Question: I am developing mobile application that will interact with an smsc through the shortcode feature.
Since I cannot afford to get a shortcode, I decided to use the Logica SMPP server
So am trying to run the test application first to get some idea of sending and processing text messages.
But I get and error as seen in the screen shot

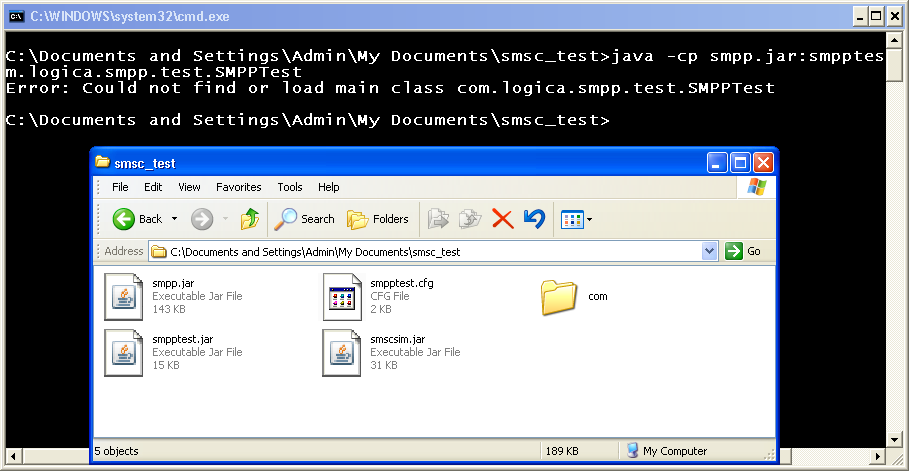
Answer: It's not clear from the screenshot what full command you used. I am assuming the following:
'''
java -cp smpp.jar:smpptest.jar:smscsim.jar com.logica.smpp.test.SMPPTest
'''
Since you are on Windows, semicolon (;) is the correct jar file separator, not colon (:) which works on Linux.
So, the correct command is:
'''
java -cp smpp.jar;smpptest.jar;smscsim.jar com.logica.smpp.test.SMPPTest
'''